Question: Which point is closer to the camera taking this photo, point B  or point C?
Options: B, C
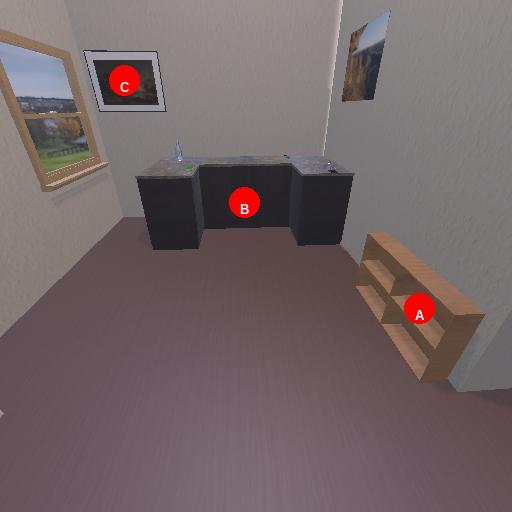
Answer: B